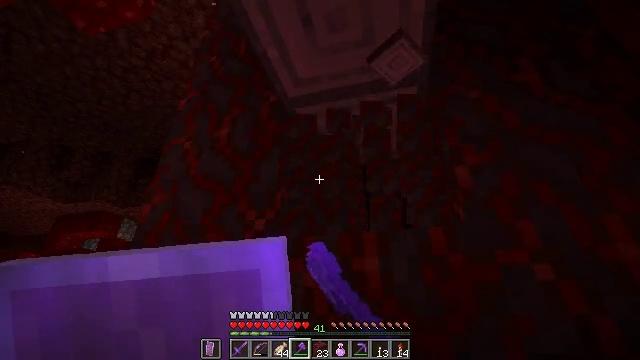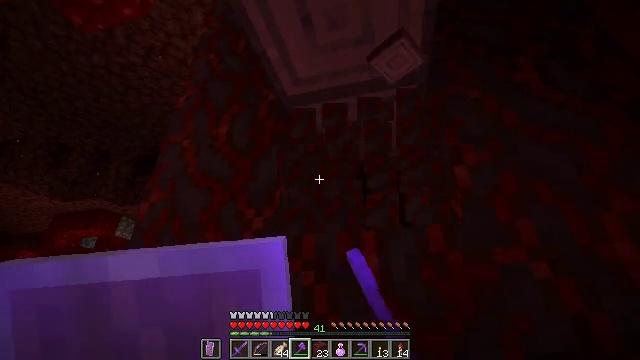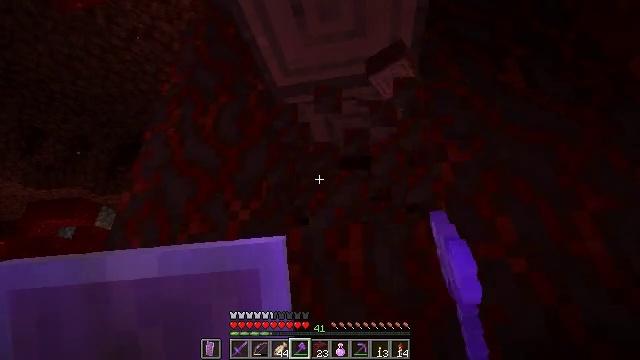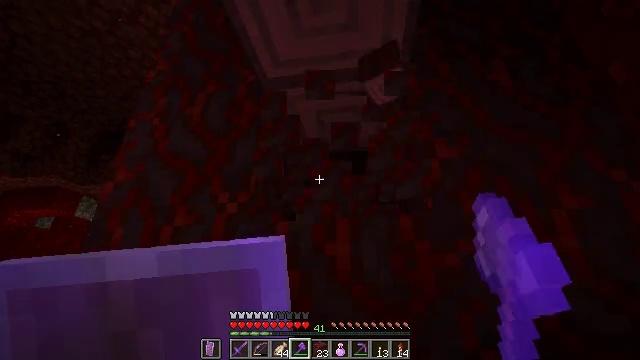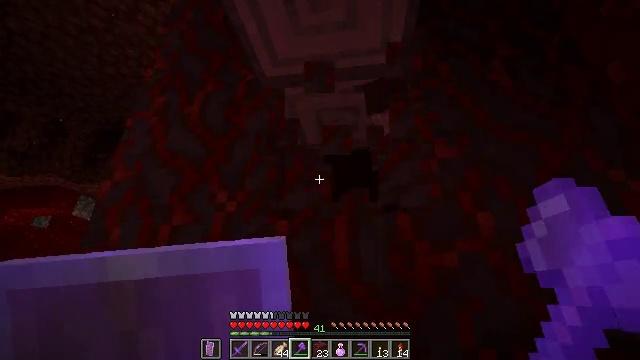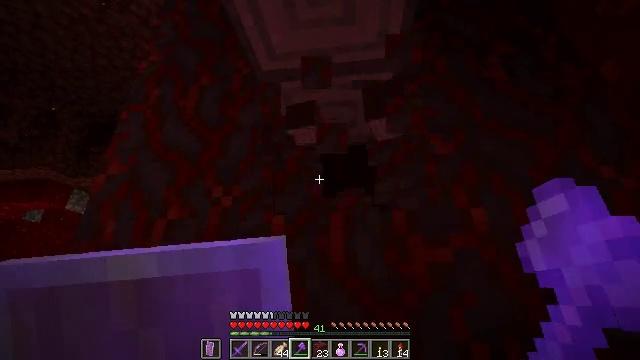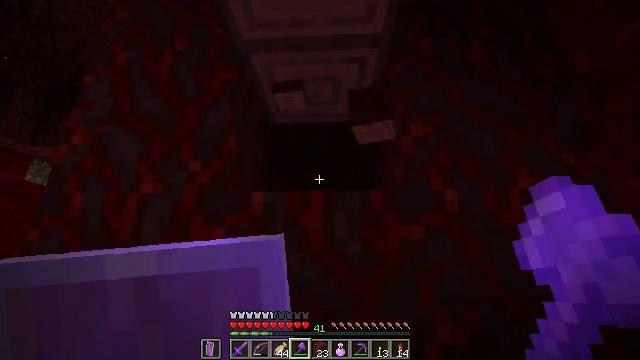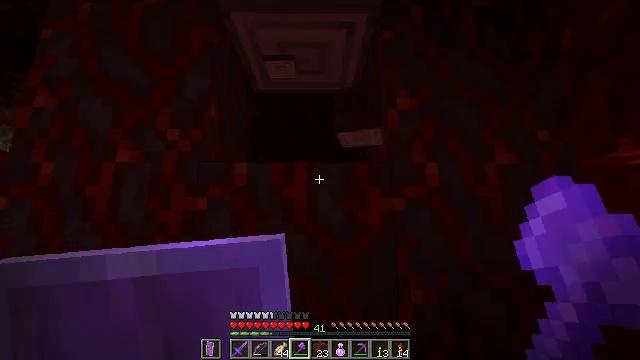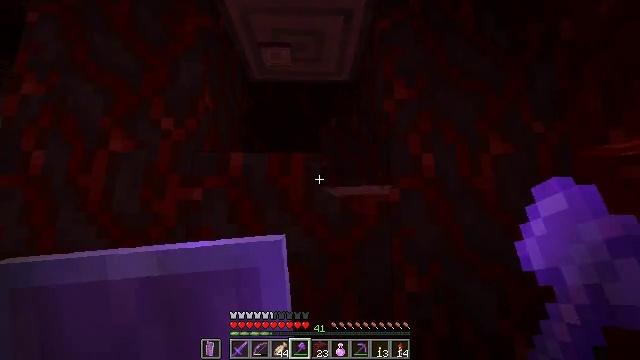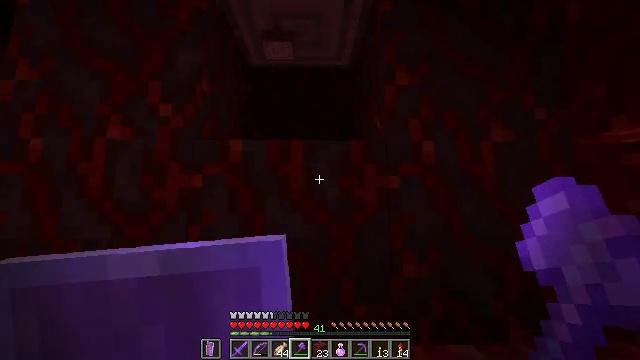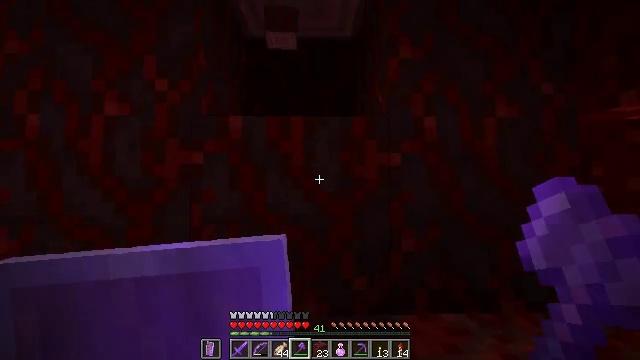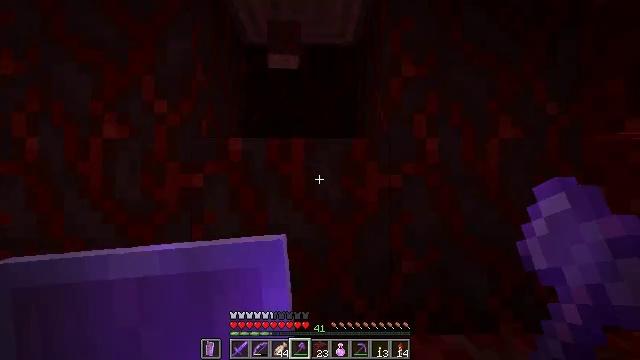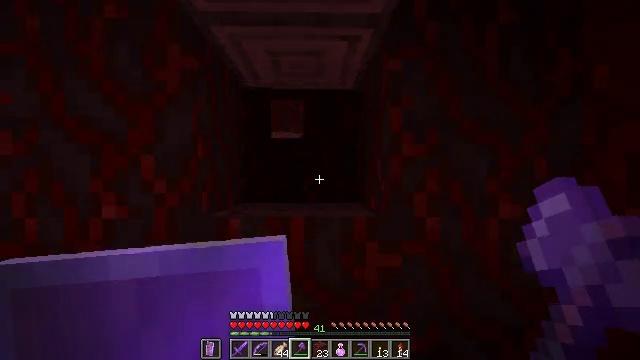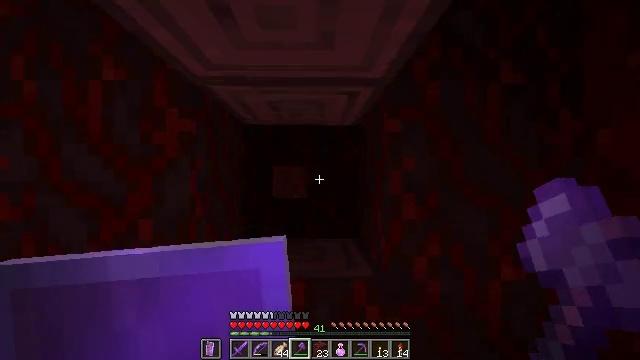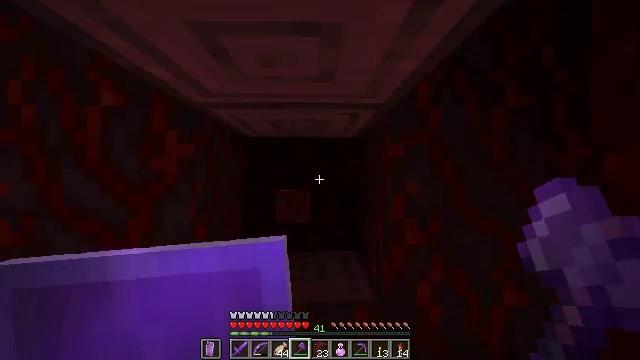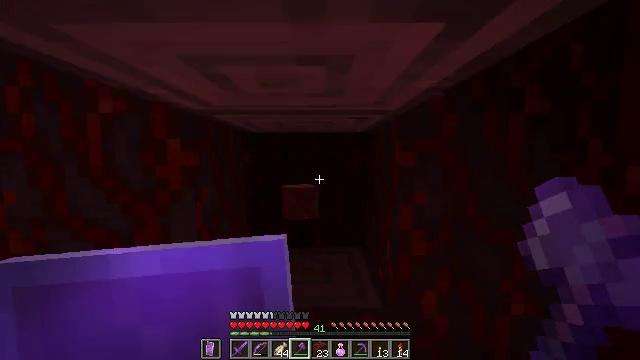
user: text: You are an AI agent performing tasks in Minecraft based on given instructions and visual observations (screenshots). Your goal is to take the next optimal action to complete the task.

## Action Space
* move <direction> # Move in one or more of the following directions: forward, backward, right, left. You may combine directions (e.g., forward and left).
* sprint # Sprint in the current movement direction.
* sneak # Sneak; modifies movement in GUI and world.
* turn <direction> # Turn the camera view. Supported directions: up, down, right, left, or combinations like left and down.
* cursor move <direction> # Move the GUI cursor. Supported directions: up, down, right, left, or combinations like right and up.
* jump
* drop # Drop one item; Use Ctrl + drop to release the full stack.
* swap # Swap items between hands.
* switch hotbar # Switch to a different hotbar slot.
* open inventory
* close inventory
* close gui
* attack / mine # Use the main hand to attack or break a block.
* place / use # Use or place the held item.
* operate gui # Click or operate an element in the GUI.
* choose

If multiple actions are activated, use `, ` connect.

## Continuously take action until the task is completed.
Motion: motion action
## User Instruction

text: Break the crimson stem to collect it.
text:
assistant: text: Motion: no_op
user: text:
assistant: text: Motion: turn right and down
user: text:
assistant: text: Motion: turn right and down
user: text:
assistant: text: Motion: no_op
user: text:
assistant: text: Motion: turn down
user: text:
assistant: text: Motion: turn right and down
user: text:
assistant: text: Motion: turn right and down
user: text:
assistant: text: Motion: turn down
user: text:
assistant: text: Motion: turn down
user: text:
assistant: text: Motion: turn down
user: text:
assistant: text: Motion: turn down, jump
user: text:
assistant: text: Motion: move forward, jump
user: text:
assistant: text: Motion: move forward, jump
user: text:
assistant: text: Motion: move forward, jump
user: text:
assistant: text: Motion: move forward, turn left and down
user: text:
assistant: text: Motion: move forward, turn left and down
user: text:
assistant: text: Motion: move forward, turn left and down
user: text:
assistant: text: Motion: move forward
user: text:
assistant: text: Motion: no_op
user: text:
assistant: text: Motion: turn up
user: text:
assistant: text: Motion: turn up
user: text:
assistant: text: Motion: turn up
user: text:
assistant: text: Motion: turn left and up, attack / mine
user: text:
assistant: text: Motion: turn left and up, attack / mine
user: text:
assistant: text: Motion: turn up, attack / mine
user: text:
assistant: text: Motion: attack / mine
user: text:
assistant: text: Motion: attack / mine
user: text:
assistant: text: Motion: attack / mine
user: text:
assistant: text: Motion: attack / mine
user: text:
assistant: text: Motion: turn down, attack / mine